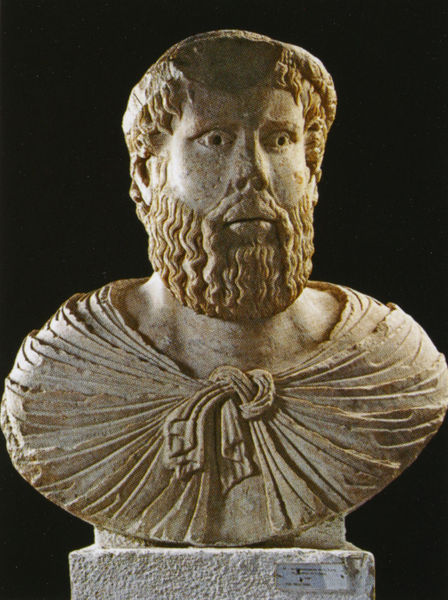
Titel: Richterbüste vom Brückentor in Capua
Standort: Capua
Institution: Museo Provinciale Campano
Schlagwörter: fuß, kopf, mann, schatten, umhang, weiß, braun, brust, frisur, grau, haar, kleid, licht, marmor, mund, nase, ohr, schwarz, stirn, blick, tuch, beige, hochformat, alt, bart, mütze, augen, falten, gesicht, knoten, mensch, schädel, sockel, stein, vollbart, bildnis, hals, portrait, porträt, flach, gewand, haare, mantel, stoff, brustbild, frontal, lippen, locken, ohren, oval, skulptur, statue, wangen, wellen, ansicht, büste, pupillen, bronze, plastik, plinthe, podest, kinnbart, stola, foto, fotografie, schild, antike, zettel, lockig, stilisiert, kranz, lorbeer, gesciht, nasenlöcher, rom, photo, ausstellung, sandstein, antik, griechisch, griechenland, mönch, zerstört, gelehrter, basis, orh, beschreibung, strähnen, römisch, bezeichnung, haarsträhnen, hohl, garu, beide, tonsur, archäologie, stele, sokrates, ausgrabung, bruch, schäden, beschädigt, archaisch, täfelchen, starren, bruchstelle, abplatzungen, plithe, umhanh, büste mann, täfelschen, halssehnen, bildhauereri, ibüste